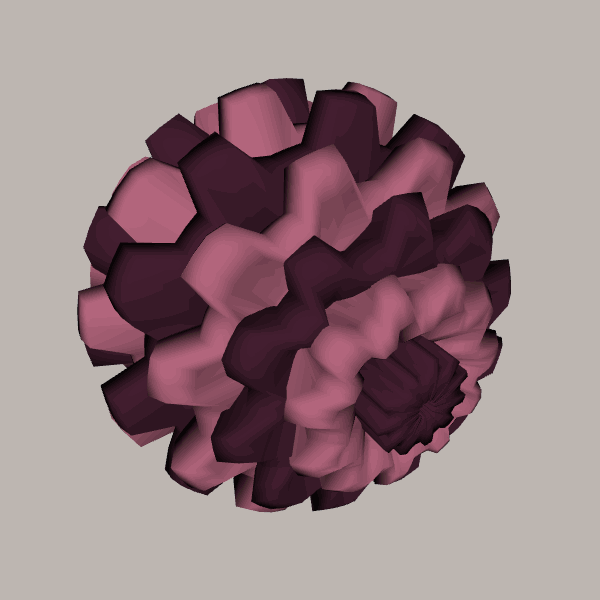
Background: light